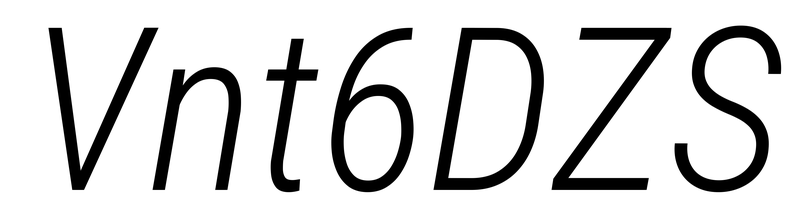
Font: Roboto-Italic_Condensed_Light_Italic